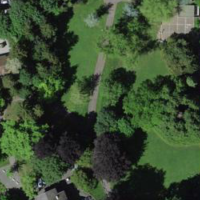
EUNIS habitat code: 53
Species observed at this site:
Sciurus vulgaris
Primula vulgaris